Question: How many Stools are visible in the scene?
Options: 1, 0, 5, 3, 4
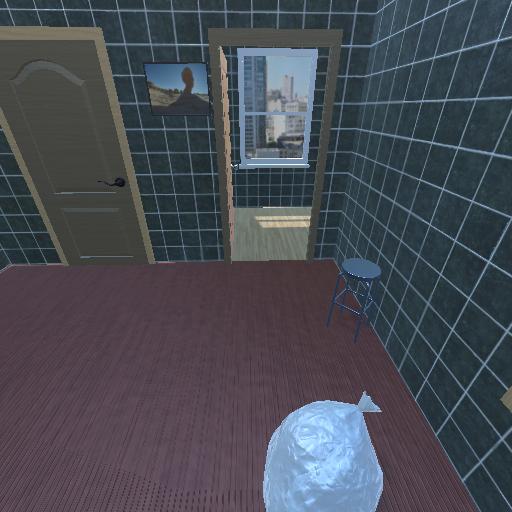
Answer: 1